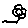
Label: flower